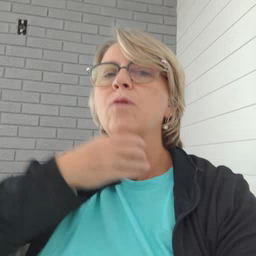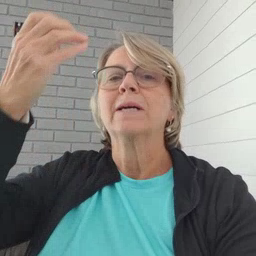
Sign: giraffe